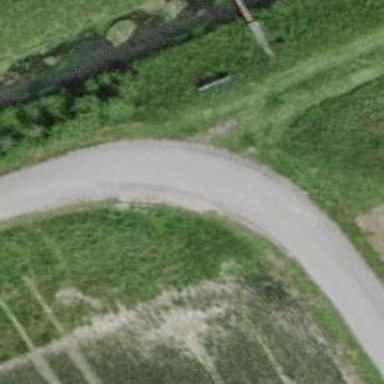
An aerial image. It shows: Well-maintained track road of grade 1.